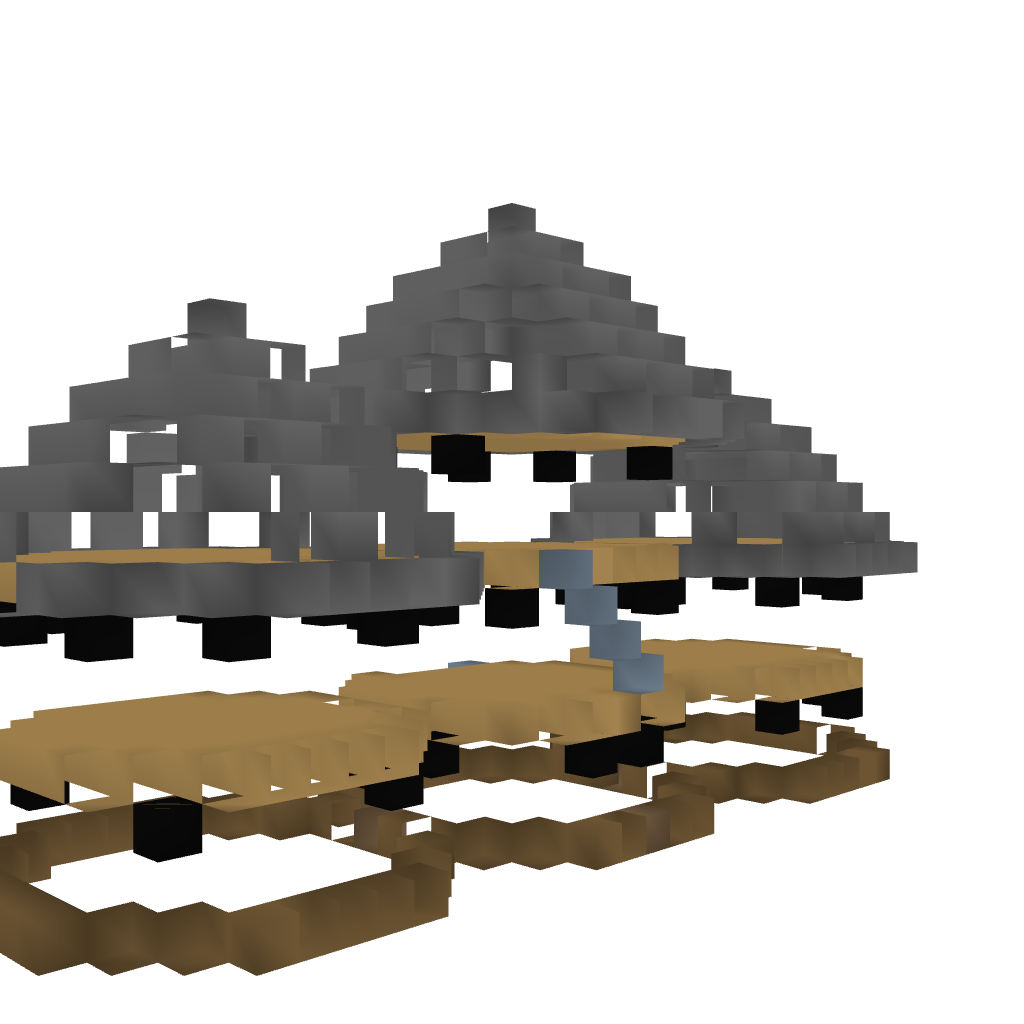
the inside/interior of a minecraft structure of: A Treehouse